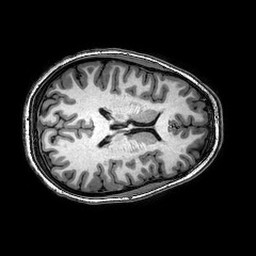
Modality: T1w
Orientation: axial
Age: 20
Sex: female
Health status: healthy
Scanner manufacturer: philips
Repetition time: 0.008191 s
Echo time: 0.00376 s